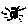
Label: star